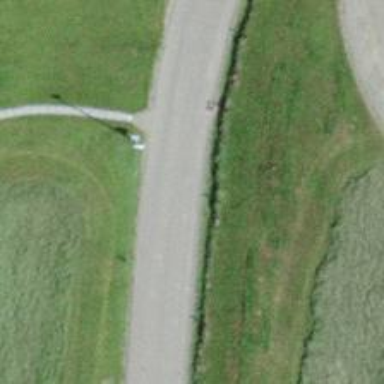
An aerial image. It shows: Asphalt road classified as tertiary.